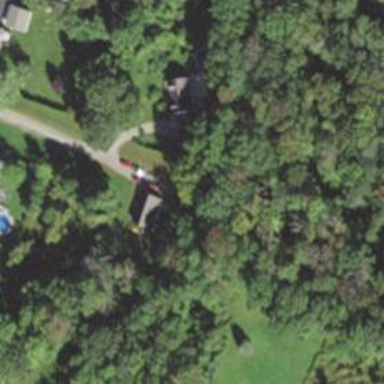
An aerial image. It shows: Residential driveway serving as service road.